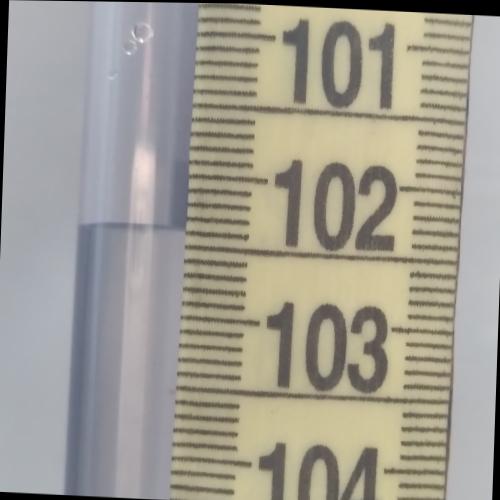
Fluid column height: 102.4 cm